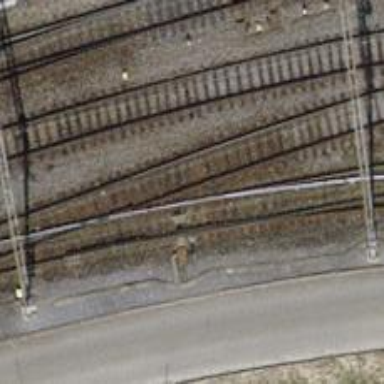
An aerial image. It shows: Railway switch.